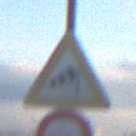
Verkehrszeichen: SeitenwindVonRechts
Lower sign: Ueberholverbot
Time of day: SunriseSunset
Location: Outdoor (Nature)
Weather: PartlyCloudy
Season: NotSpecified
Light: Natural